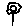
Label: flower